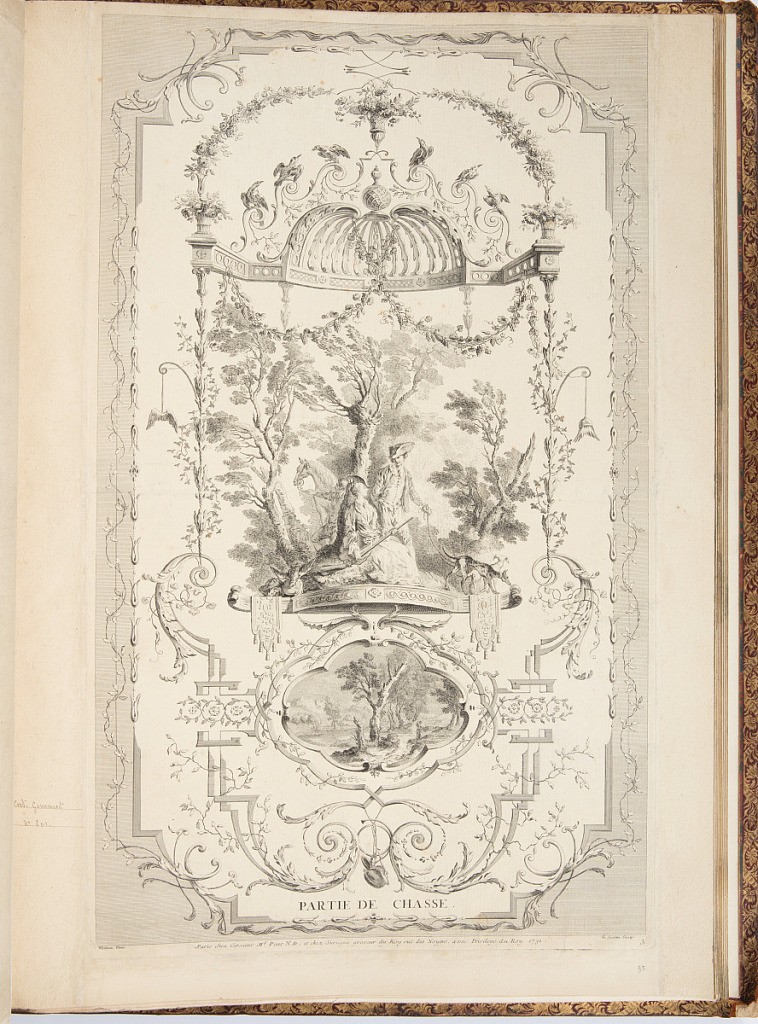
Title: PARTIE DE CHASSE
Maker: Antoine Watteau, French, 1684–1721
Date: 1731
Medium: Etching on laid paper
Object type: Bound print
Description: Vignette of hunting figures in a landscape: a woman sits against a tree, holding a rifle; a man stands above her, holding hunting dogs on a leash; and behind a tree, another man holds onto the reins of a horse. The scene is set within a field of arabesque ornamentation, and includes motifs such as scrolls, birds, garland, baskets of flowers, reeds, vines, and meanders. Below the figures in the vignette, there is a cartouche with a smaller landscape. The plate is signed.